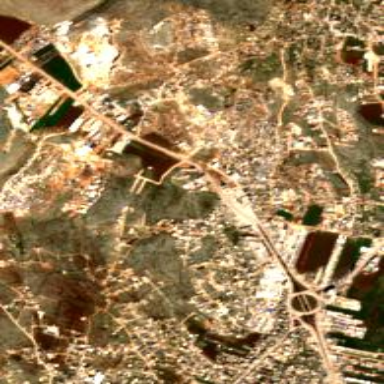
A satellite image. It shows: Irregular settlement in residential area.